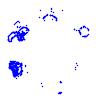
Particle: proton